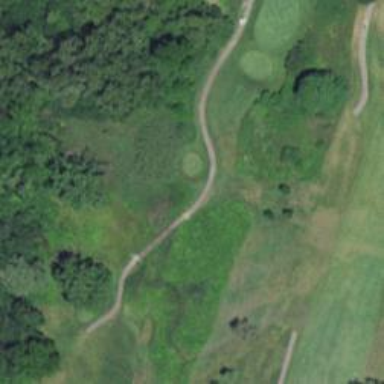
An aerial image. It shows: Service road on bridge designed for golf cartpath.